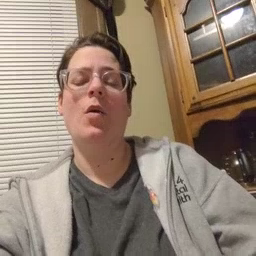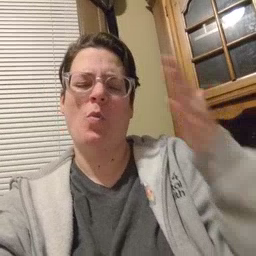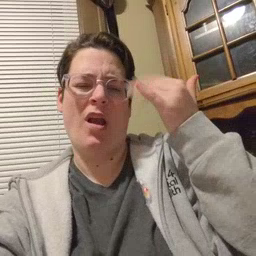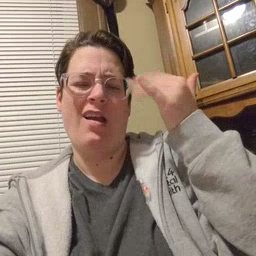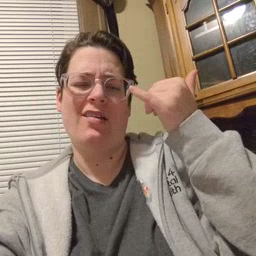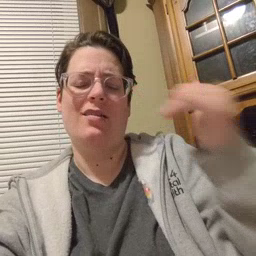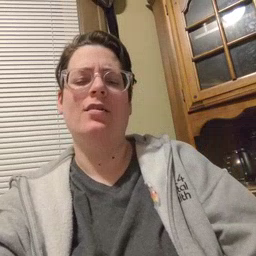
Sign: why